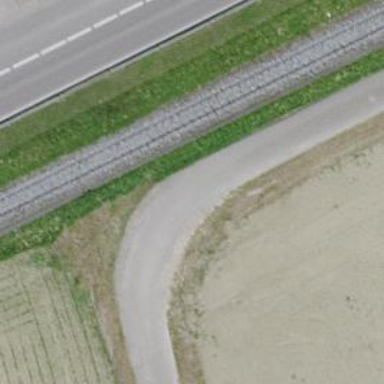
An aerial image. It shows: Unpaved track with grade2 tracktype.